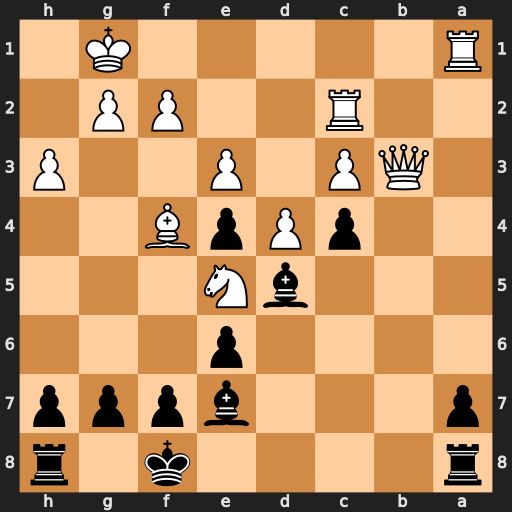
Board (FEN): r4k1r/p3bppp/4p3/3bN3/2pPpB2/1QP1P2P/2R2PP1/R5K1
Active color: b
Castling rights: -
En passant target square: -
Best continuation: cxb3 Rb2 f6 c4 fxe5 cxd5 exf4